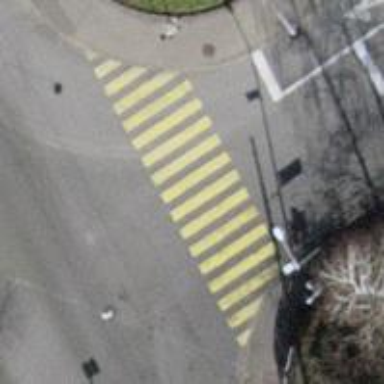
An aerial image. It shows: Road crossing with traffic signals.